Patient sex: M
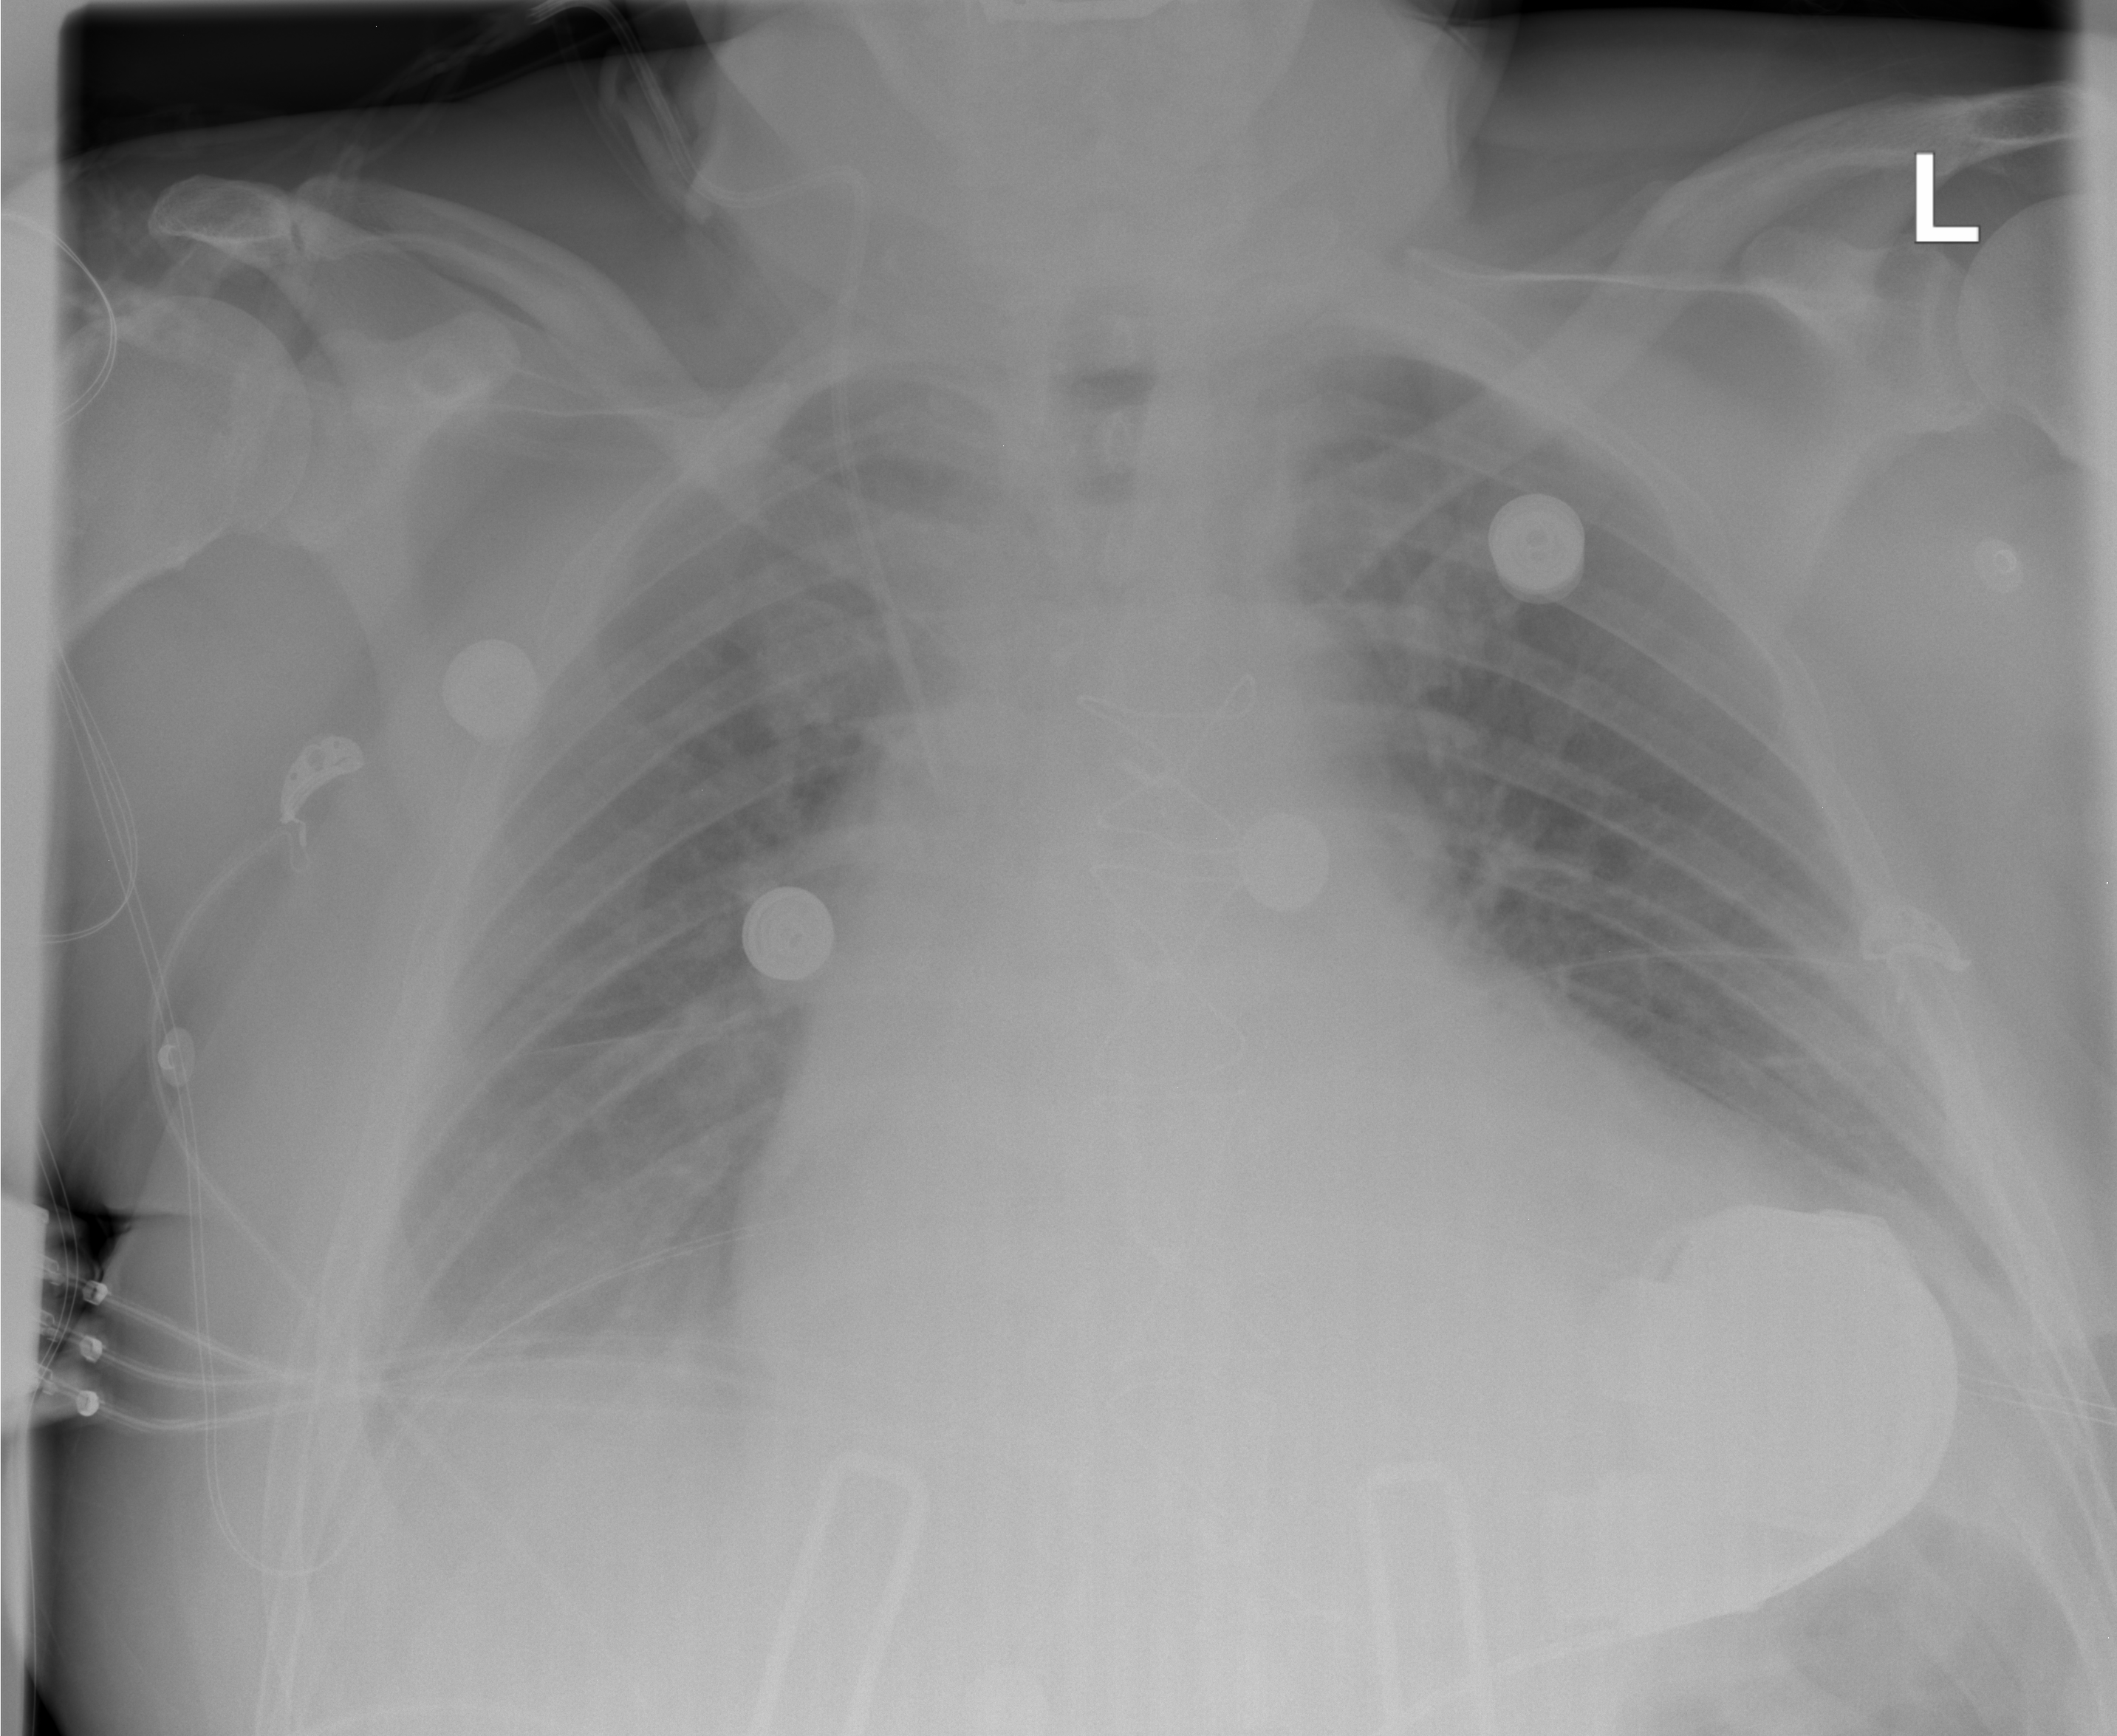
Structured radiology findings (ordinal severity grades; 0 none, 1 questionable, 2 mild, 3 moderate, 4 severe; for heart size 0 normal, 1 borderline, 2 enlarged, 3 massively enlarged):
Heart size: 0
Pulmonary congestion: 2
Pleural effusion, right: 2
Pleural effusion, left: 2
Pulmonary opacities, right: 0
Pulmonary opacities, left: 0
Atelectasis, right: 0
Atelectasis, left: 0